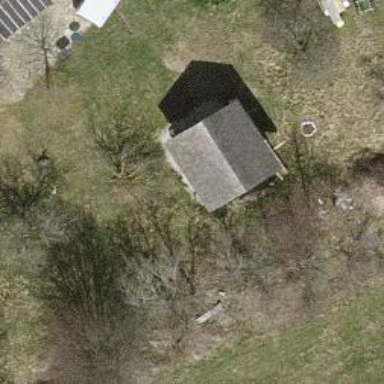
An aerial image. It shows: Shed.